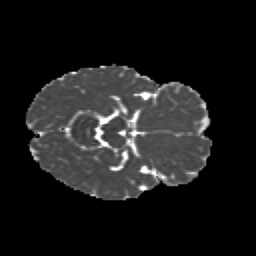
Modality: MD
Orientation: axial
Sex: male
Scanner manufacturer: siemens
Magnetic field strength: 3 T
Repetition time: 5 s
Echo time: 0.071 s